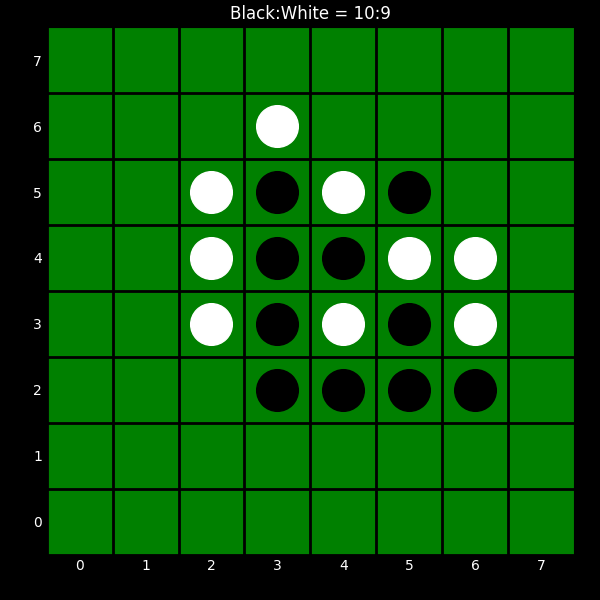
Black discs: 10
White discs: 9